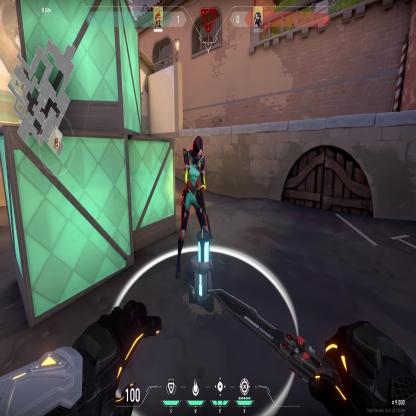
Label: planted spike ; enemy